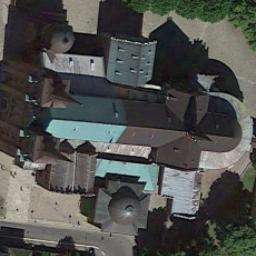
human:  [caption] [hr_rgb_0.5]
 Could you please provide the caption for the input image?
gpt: The church with two circular pointed domes of different sizes and the rest of the church has a cross-shaped sloping roof .

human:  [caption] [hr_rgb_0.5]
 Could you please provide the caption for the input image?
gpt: There is a church on the open place next to some trees .

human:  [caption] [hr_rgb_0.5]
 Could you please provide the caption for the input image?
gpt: A church with a black and gray roof, The main house of the church has a cross-shaped roof, And there are many pedestrians in the square next to the church .

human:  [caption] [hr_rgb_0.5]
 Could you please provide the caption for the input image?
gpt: This is a church, Its shape is very irregular .

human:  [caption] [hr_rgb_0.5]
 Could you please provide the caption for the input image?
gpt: There are many trees near the church .